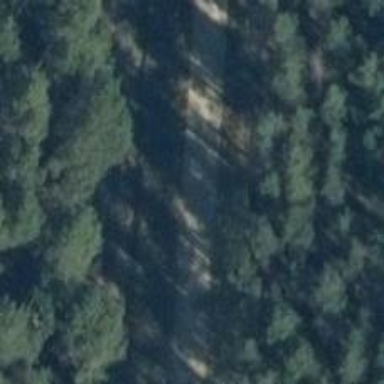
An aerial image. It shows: Compacted track road.